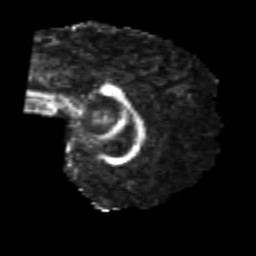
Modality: FA
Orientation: sagittal
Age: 22
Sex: male
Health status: healthy
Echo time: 0.074 s